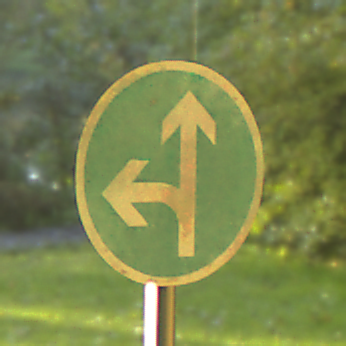
Verkehrszeichen: VorgeschriebeneFahrtrichtungGeradeausOderLinks
Umgebung: Outdoor, Nature
Tageszeit: SunriseSunset
Wetter: PartlyCloudy
Licht: Natural
Jahreszeit: NotSpecified
Kontrast: HighContrast